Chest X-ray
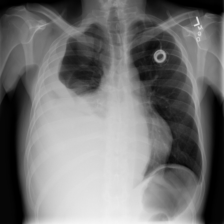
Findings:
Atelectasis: negative
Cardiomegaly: negative
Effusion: positive
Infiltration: negative
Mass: positive
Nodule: negative
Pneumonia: negative
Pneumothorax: negative
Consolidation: negative
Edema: negative
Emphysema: negative
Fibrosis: negative
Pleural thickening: negative
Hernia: negative